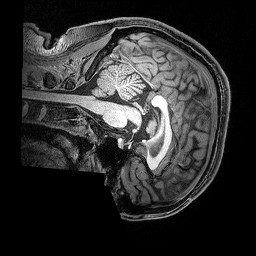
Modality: T1w
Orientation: sagittal
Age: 24
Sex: male
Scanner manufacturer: siemens
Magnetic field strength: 3 T
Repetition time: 2.5 s
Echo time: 0.00369 s